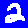
Digit: 2